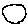
Label: circle